Question: I have a UIScrollView... inside of that UIScrollView is a UIView (Content Container)... inside that Content Container are 3 Views...
1. A Label
2. Another UIView (A)
3. Another UIView (B)
ALL THREE CREATED PROGRAMATICALLY
2 and 3 are both loaded from separate ReST calls... so while the view is loading they are both 30pt tall with a spinner.
After one or both of the of the calls returns I want to size them correctly (the top will get an image that is 320x320) and the bottom will get a table (size is not determined right now)...
I am trying to achieve this spacing Top of Container - 20pt - Label - 20pt - Content A - 20pt - Content B - Bottom of Container
I am using the following inside -(void) updateViewConstraints
'''
[_containerView addConstraints:[NSLayoutConstraint constraintsWithVisualFormat:@"V:|-20-[{label}]-20-[{content A}]-20-[{content B}]"
options:0
metrics:nil
views:viewsDictionary]];
'''
Here is what it looks like after the call to get the content for A is returned:

I am literally ready to stab my eyes out... I have no idea why this is so difficult. The frame for Content B looks like this: 'Other Frame: {{0, 150}, {320, 30}}, Bounds: {{0, 0}, {320, 30}}'
What I'm ultimately trying to do is create a UIScrollView that will allow me to scroll the view to see both the image and the table that will be displayed at the bottom... I have the UIScrollView and the Container View (_containerView = UIView) as IBOutlets in the IB.
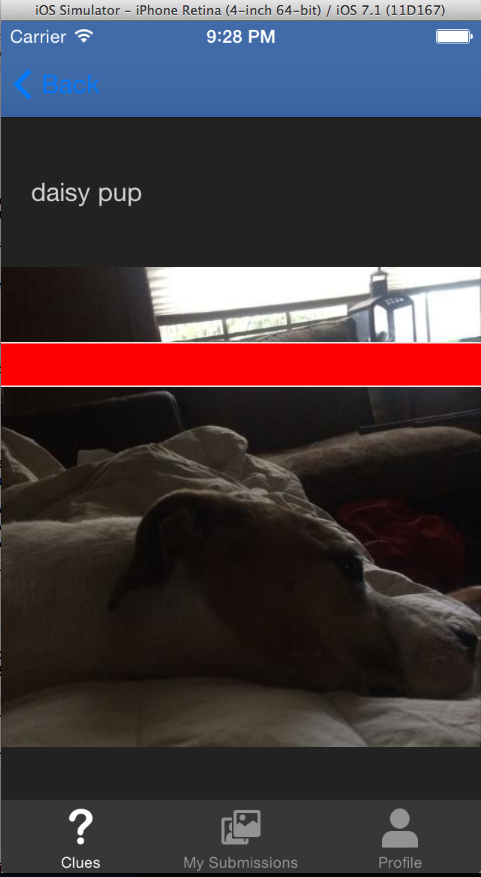
Answer: You haven't said anything about the appearance of your table view. If the table view has only one section, the easiest solution might be to instead give it three sections. Put one cell in the first section, containing the label. Put one cell in the second section, containing either the spinner or the image view for the "A" content. Put the "B" content in the third section.
If you can't do that, here's another approach. Set up the "static" members of the view hierarchy like this:
'''
scrollView - UIScrollView
scrollContentView - UIView
label - UILabel
aContainer - UIView
bContainer - UIView
'''
Set up vertical constraints like this:
'''
V:|-[scrollContentView]-|
V:|-[label]-[aContainer]-[bContainer]-|
'''
Insert the A spinner as a subview of 'aContainer', and set up its constraints like this:
'''
V:|[aSpinner]|
'''
Insert the B spinner as a subview of 'bContainer', and set up its constraints the same way:
'''
V:|[bSpinner]|
'''
When the image for area A arrives, remove 'aSpinner' from its superview. This will remove the constraints between 'aSpinner' and 'aContainer'. Add the 'aImageView' as a subview of 'aContainer' and set up constraints for it:
'''
V:|[aImageView]|
'''
When the table data for area B arrives, remove 'bSpinner' from its superview. Add the 'bTableView' as a subview of 'bContainer' and set up constraints for it:
'''
V:|[bTableView]|
'''
You need to figure out how tall to make the table view, and set up a constraint for it. You might find <URL> useful.